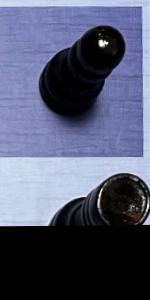
Label: Rook_Black